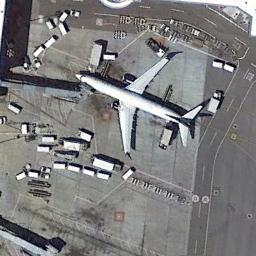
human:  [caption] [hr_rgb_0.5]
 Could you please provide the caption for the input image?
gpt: A plane and many cars are parked near the terminal .

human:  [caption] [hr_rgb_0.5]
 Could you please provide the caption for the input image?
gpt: A plane parked next to a boarding bridge while some white facilities around planes .

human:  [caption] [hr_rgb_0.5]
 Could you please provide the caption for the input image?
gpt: A plane was parked at the boarding port and there were many white cars around the plane .

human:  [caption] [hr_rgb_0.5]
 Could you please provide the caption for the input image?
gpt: An airplane parked in an open area with many containers next to it .

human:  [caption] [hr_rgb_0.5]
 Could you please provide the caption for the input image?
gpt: There is an airplane in the parking lot .